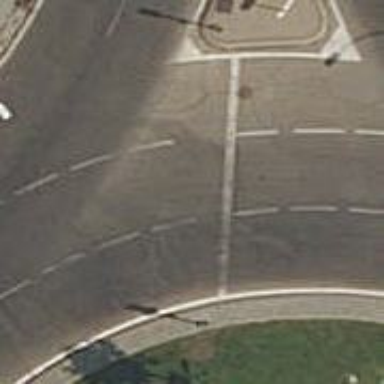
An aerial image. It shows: Road with traffic signals.